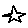
Label: star